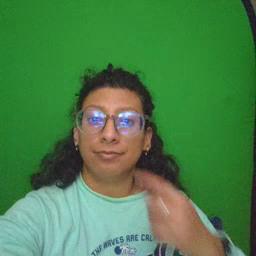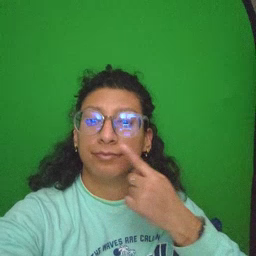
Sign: mouth